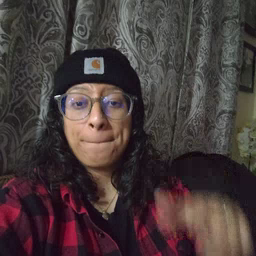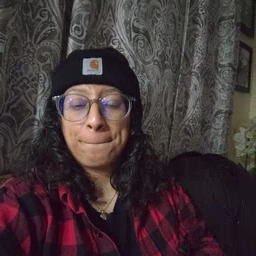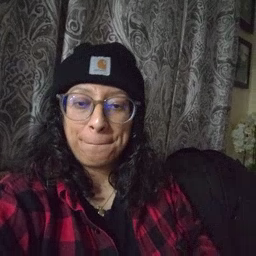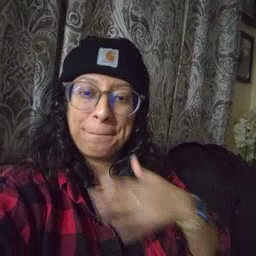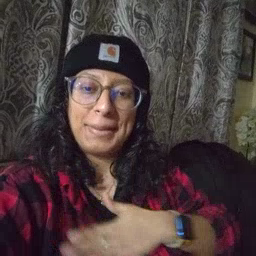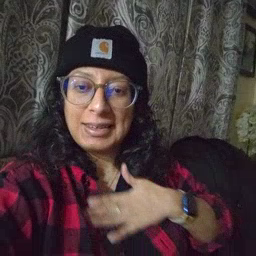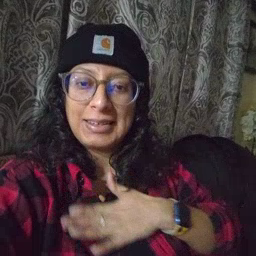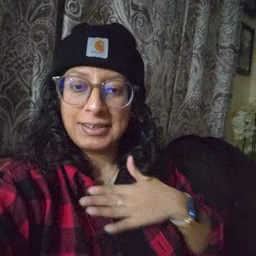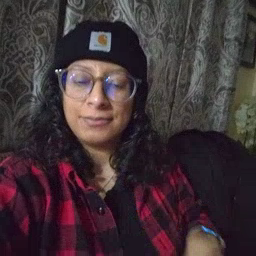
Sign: please